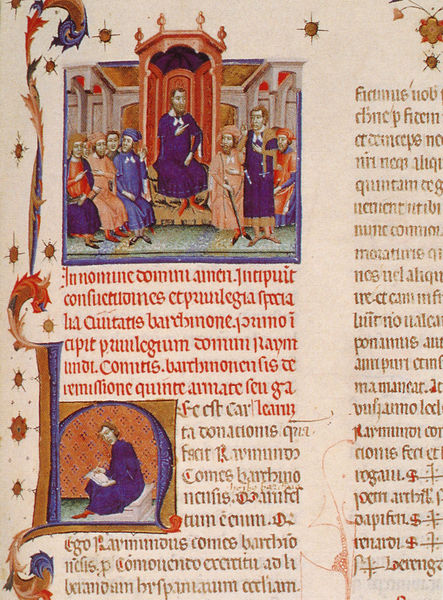
Titel: Llibre Verd de Barcelona
Institution: Barcelona, Arxiu Històric de la Ciutat de Barcelona
Schlagwörter: blau, blätter, menschen, sitzen, braun, zeichnung, rot, geistlicher, gold, schrift, violett, könig, thron, dekor, bögen, buch, druck, sterne, illustration, altar, schreiben, mittelalter, mönche, adlige, gelehrter, schreiber, minister, latein, lateinisch, buchmalerei, sänfte, inkunabel, h, in nomine, scheiber